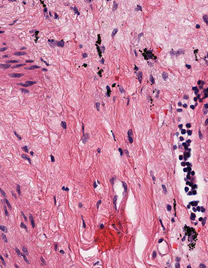
Tumor epithelial tissue: no
Tumor-associated stroma tissue: yes
Normal tissue: no